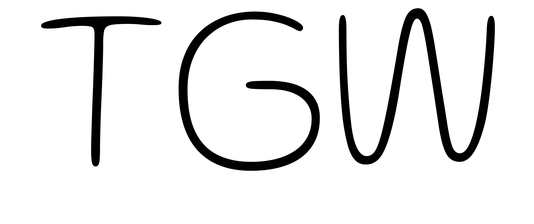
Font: Gluten_Thin